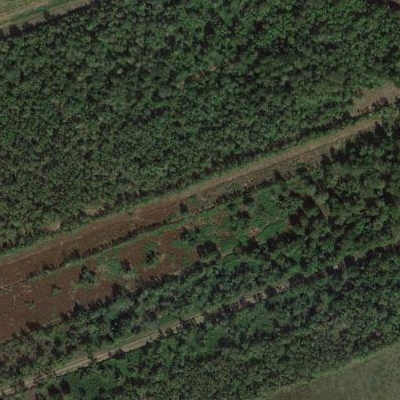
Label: eForest